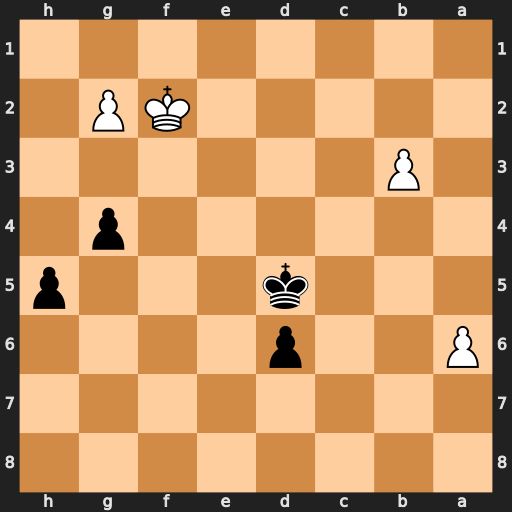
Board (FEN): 8/8/P2p4/3k3p/6p1/1P6/5KP1/8
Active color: b
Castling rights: -
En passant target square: -
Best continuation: Kc6 a7 Kb7 a8=Q+ Kxa8